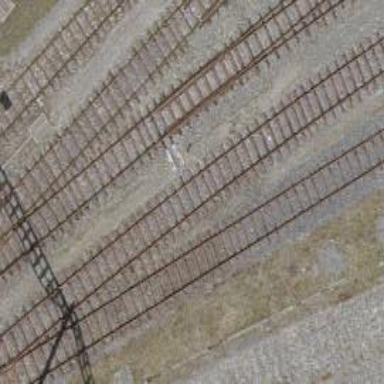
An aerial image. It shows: Railway switch.